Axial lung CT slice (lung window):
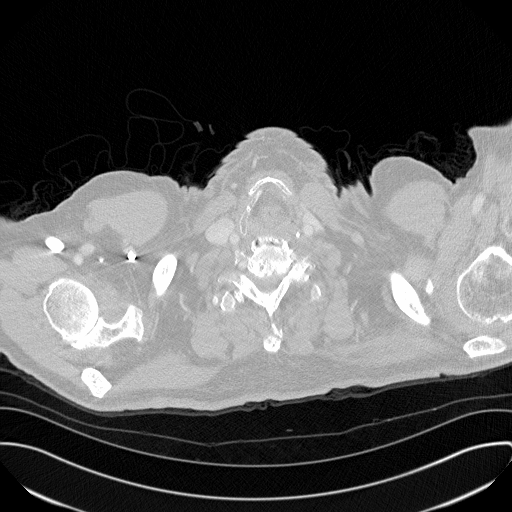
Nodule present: no